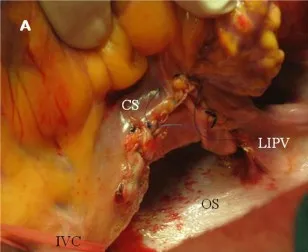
A. Posterior LA after pericardial replacement.
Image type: medical_photograph (other_medical_photograph)